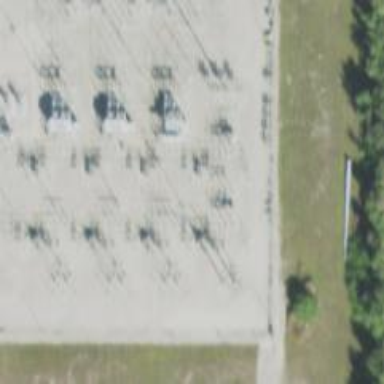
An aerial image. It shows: Switch used for power control.